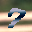
Label: 7